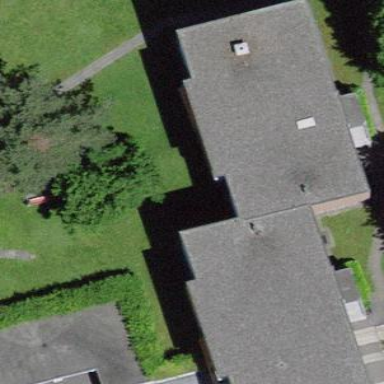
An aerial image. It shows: Apartment building with flat roof.